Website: ulta-beauty
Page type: billing-address
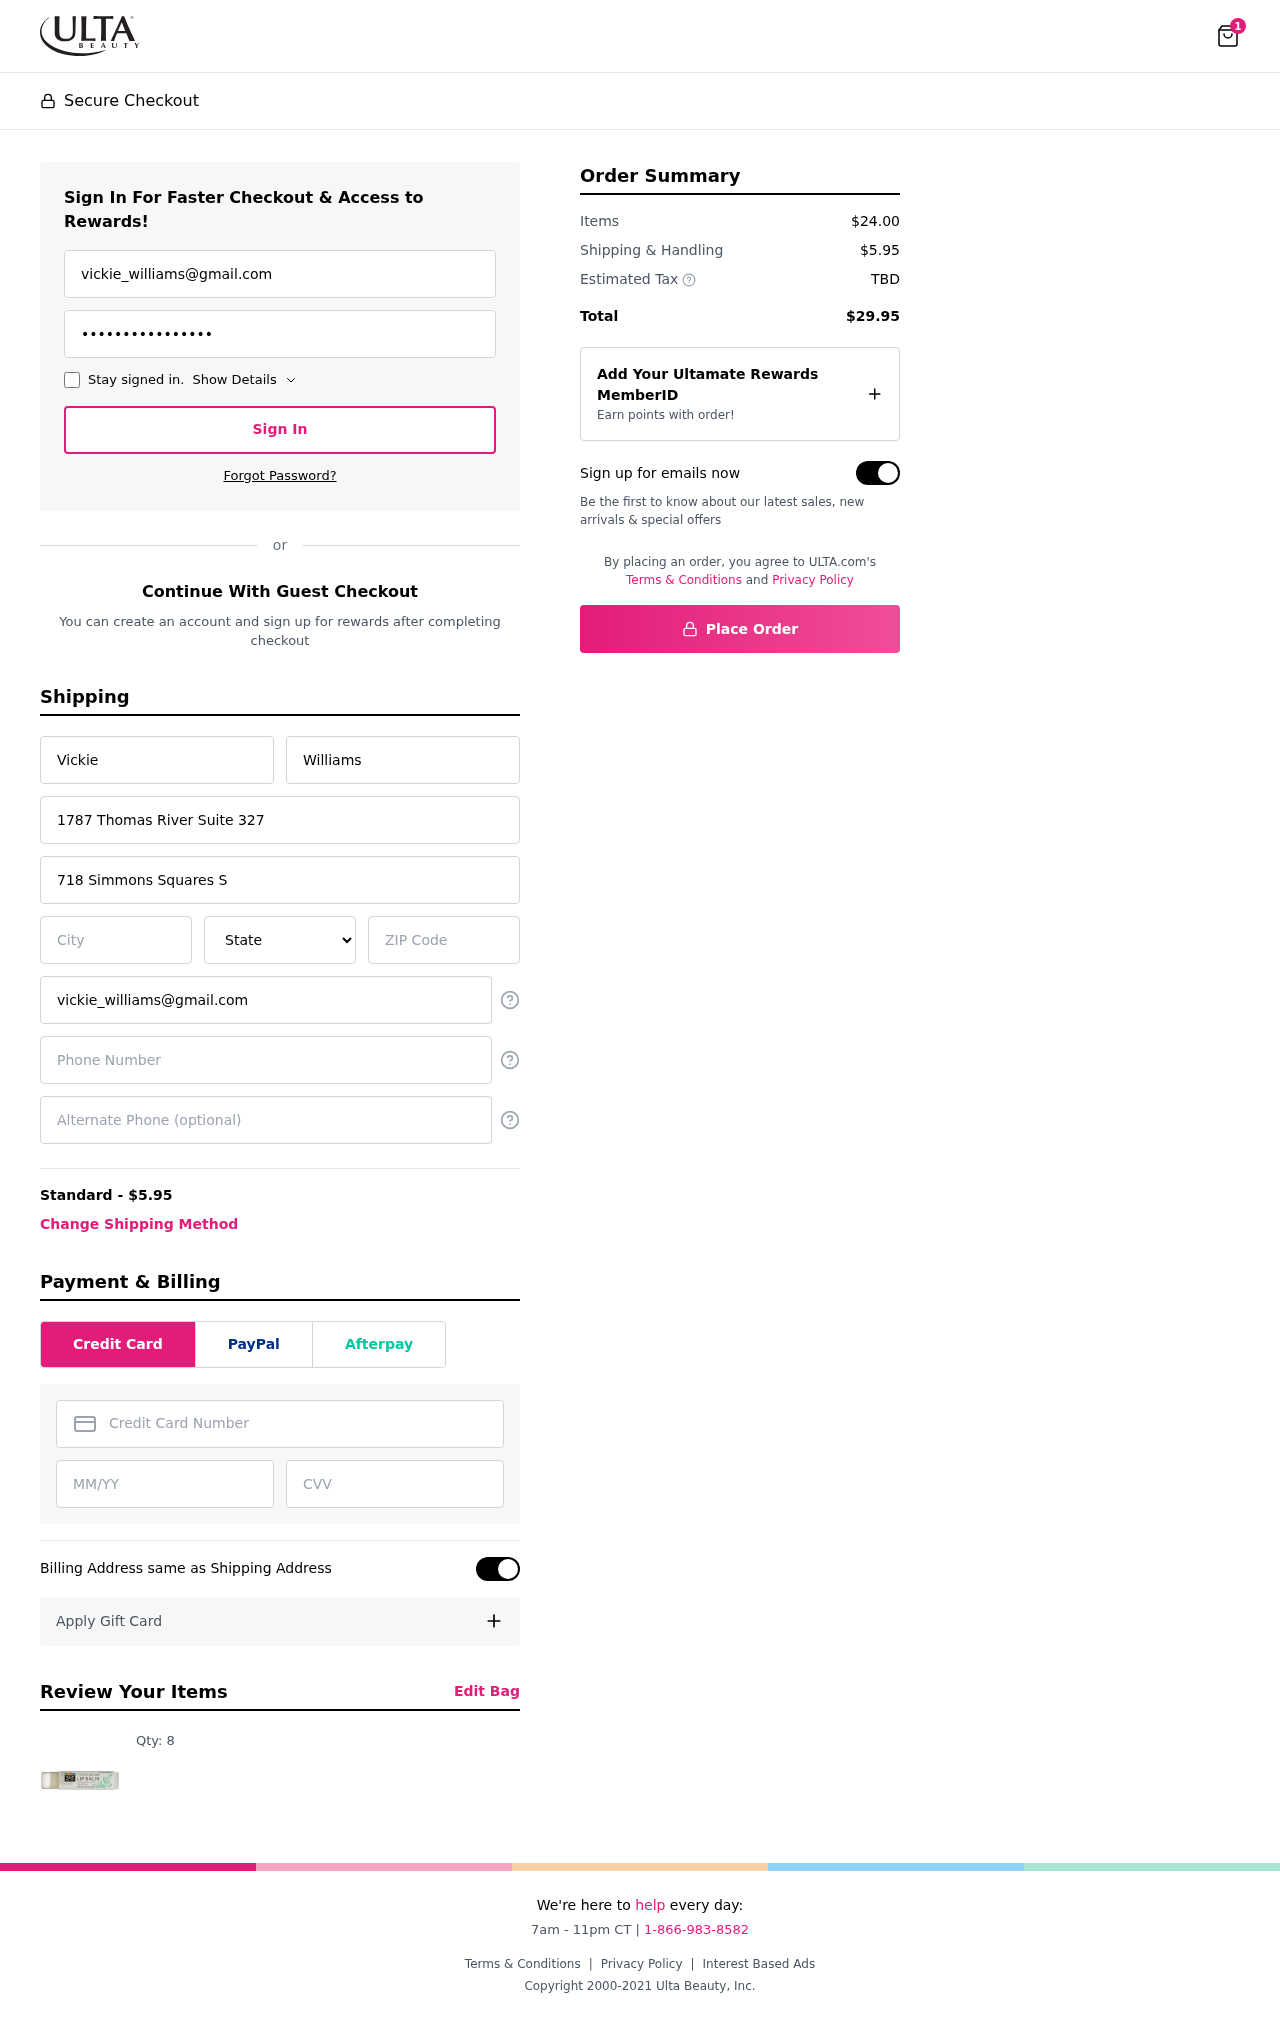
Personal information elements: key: PII_STATE
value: Ohio
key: PII_EMAIL
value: vickie_williams@gmail.com
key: PII_FIRSTNAME
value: Vickie
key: PII_LASTNAME
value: Williams
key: PII_STREET
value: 1787 Thomas River Suite 327
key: PII_STREET2
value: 718 Simmons Squares Suite 293
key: PII_CITY
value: West Kristy
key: PII_POSTCODE
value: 56076
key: PII_PHONE
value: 2135128398
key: PII_ALT_PHONE
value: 9766415784
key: PII_CARD_NUMBER
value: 2719 7152 1676 8334
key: PII_CARD_EXPIRY
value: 12/27
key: PII_CARD_CVV
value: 003
Product elements: key: PRODUCT1_QUANTITY
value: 8
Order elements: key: ORDER_NUM_ITEMS
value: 1
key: ORDER_SHIPPING_COST
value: $5.95
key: ORDER_SUBTOTAL
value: $24.00
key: ORDER_TOTAL
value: $29.95